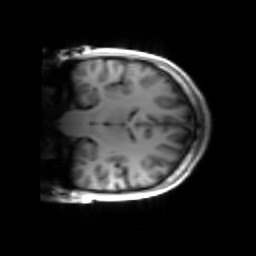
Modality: inplaneT1
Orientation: coronal
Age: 22
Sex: male
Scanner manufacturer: siemens
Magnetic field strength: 3 T
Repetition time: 1.2 s
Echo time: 0.00251 s